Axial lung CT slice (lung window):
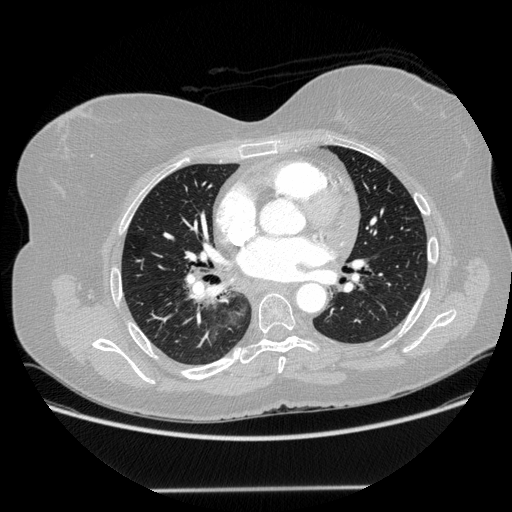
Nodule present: no